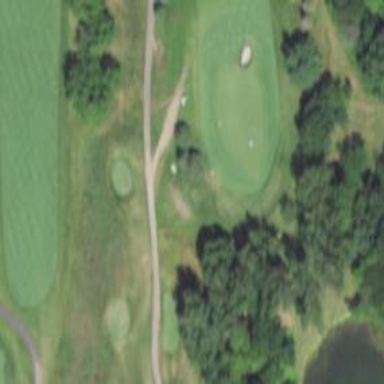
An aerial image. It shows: Path for both road and golf.